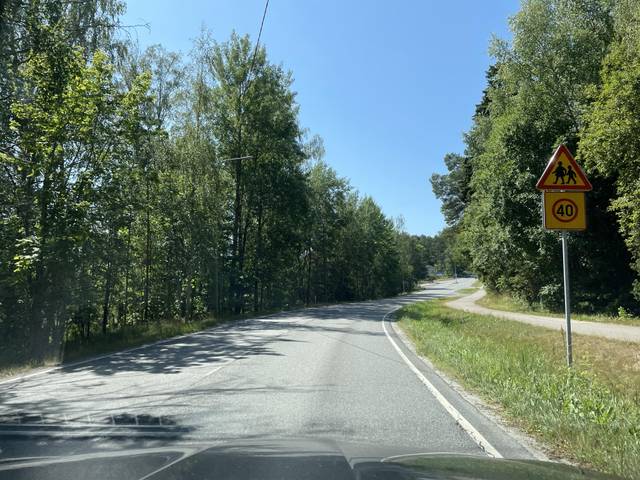
Region: Finland
Coordinates: 60.127, 24.474